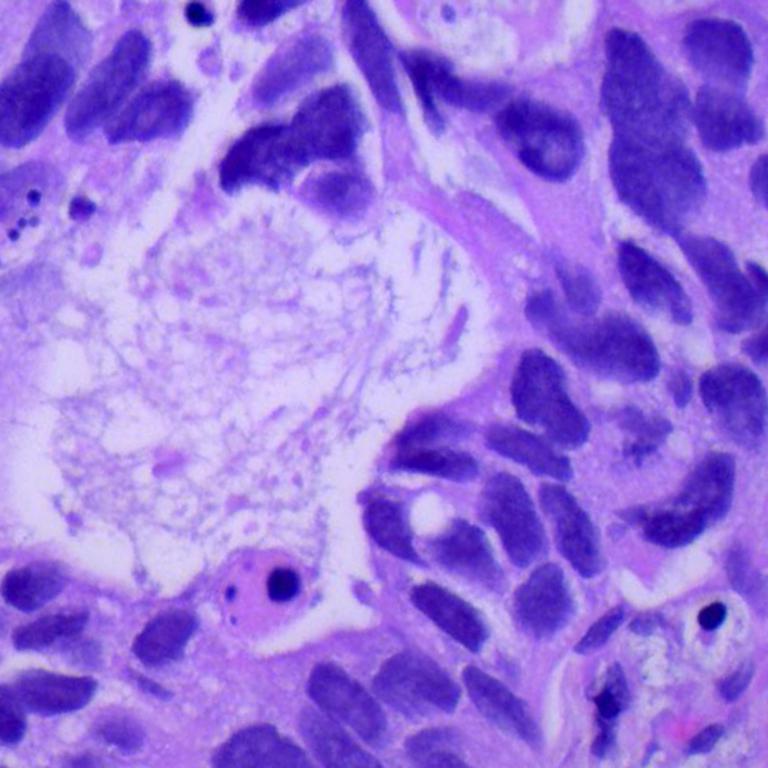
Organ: lung
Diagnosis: adenocarcinomas